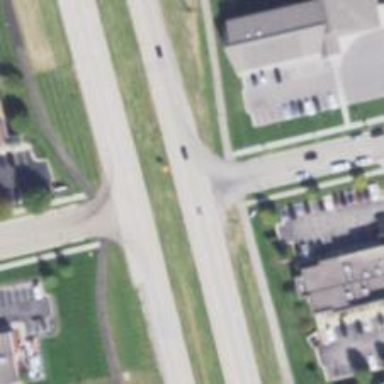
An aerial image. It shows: Primary highway with separate sidewalk and cycle track.